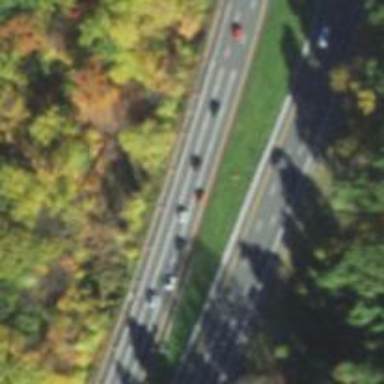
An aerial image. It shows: Asphalt motorway.